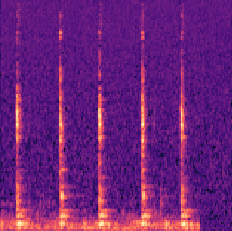
Sound class: Clock tick